Question: I have a table in MS ACCESS 2016 which have two columns. 1st column represents two companies (assume A and B)and second column represents age of employees I need to count and display how many employees in each campany are less than 25 years. How can I accompolish that.Pics are attached.

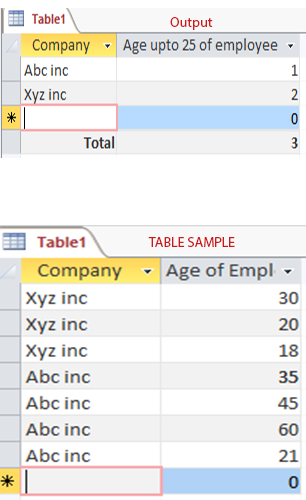
Answer: You can use an SQL query:
'''
SELECT [Company],COUNT(*)
FROM [Table]
WHERE [Age Of Employee] < 25
GROUP BY [Company]
'''
Where 'Table' is the name of the table and 'Company' and 'Age of Employee' are the name of the columns (if the columns have a different name, you will have to alter the query a bit).